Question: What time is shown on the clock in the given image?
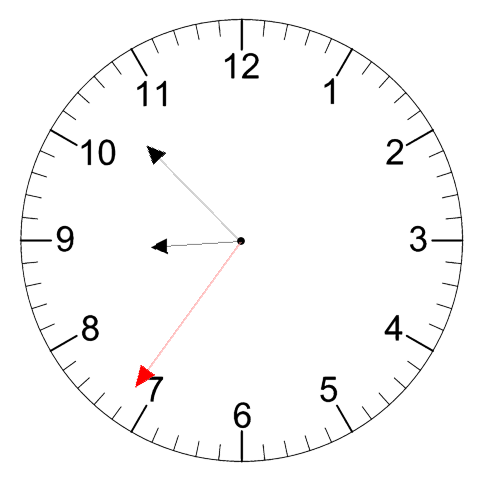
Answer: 08:52:36